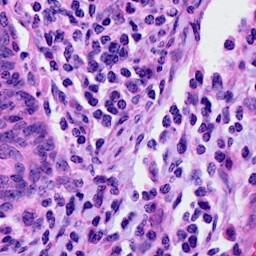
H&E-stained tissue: Cervix